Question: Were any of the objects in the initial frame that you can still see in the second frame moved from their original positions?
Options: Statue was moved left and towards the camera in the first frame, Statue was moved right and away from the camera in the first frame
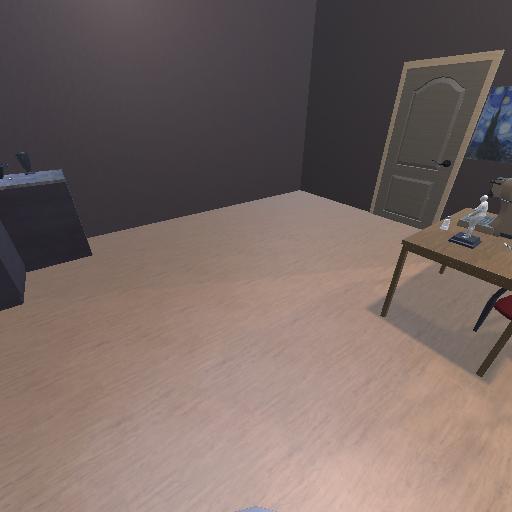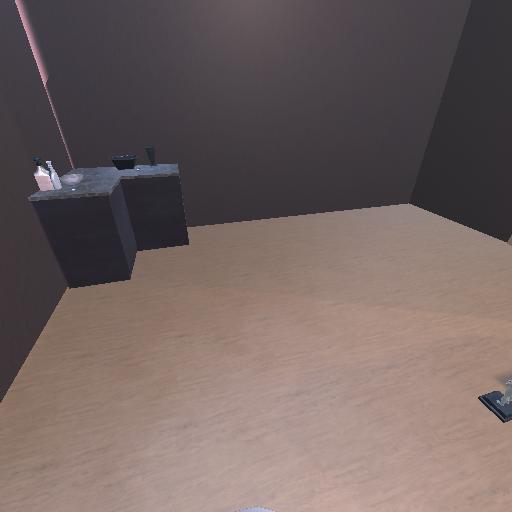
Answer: Statue was moved left and towards the camera in the first frame